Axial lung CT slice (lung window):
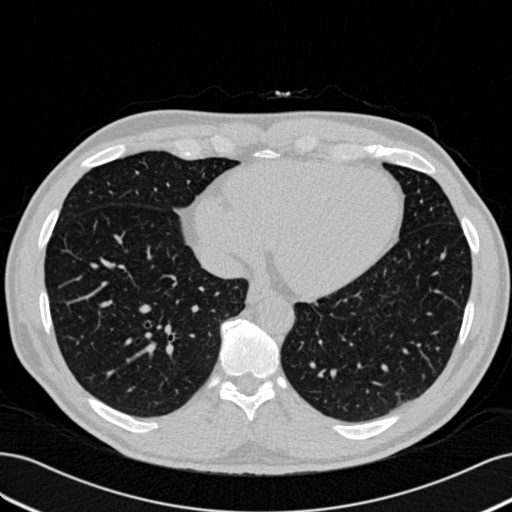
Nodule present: no